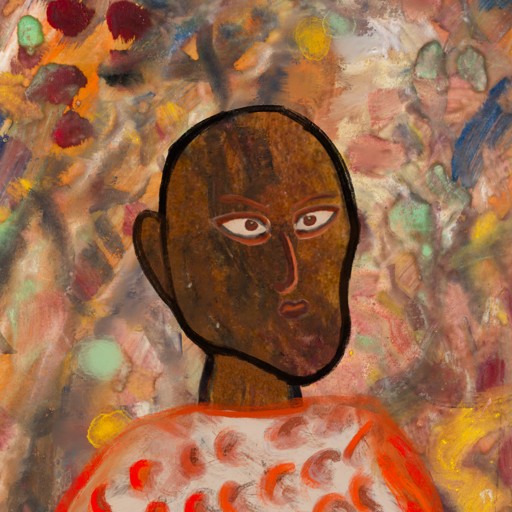
Background: Mother_And_Son_Mother, Head And Neck Side: Mosgoul, Face Side: Roy_Bahadur, Bust: Rupkatha, Hair Side: Blank, Head Accessory: Blank, Second Necklace: Blank, Necklace: Blank, Baby: Blank